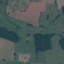
Land use / land cover: Pasture